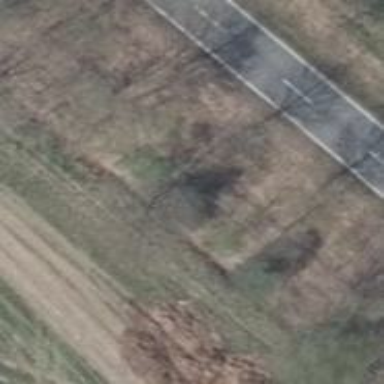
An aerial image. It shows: Historic railway path on the ground.